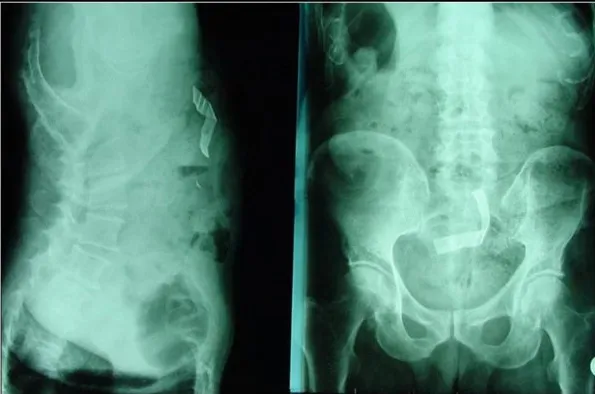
Plain abdominal radiography.
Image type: radiology (x_ray)